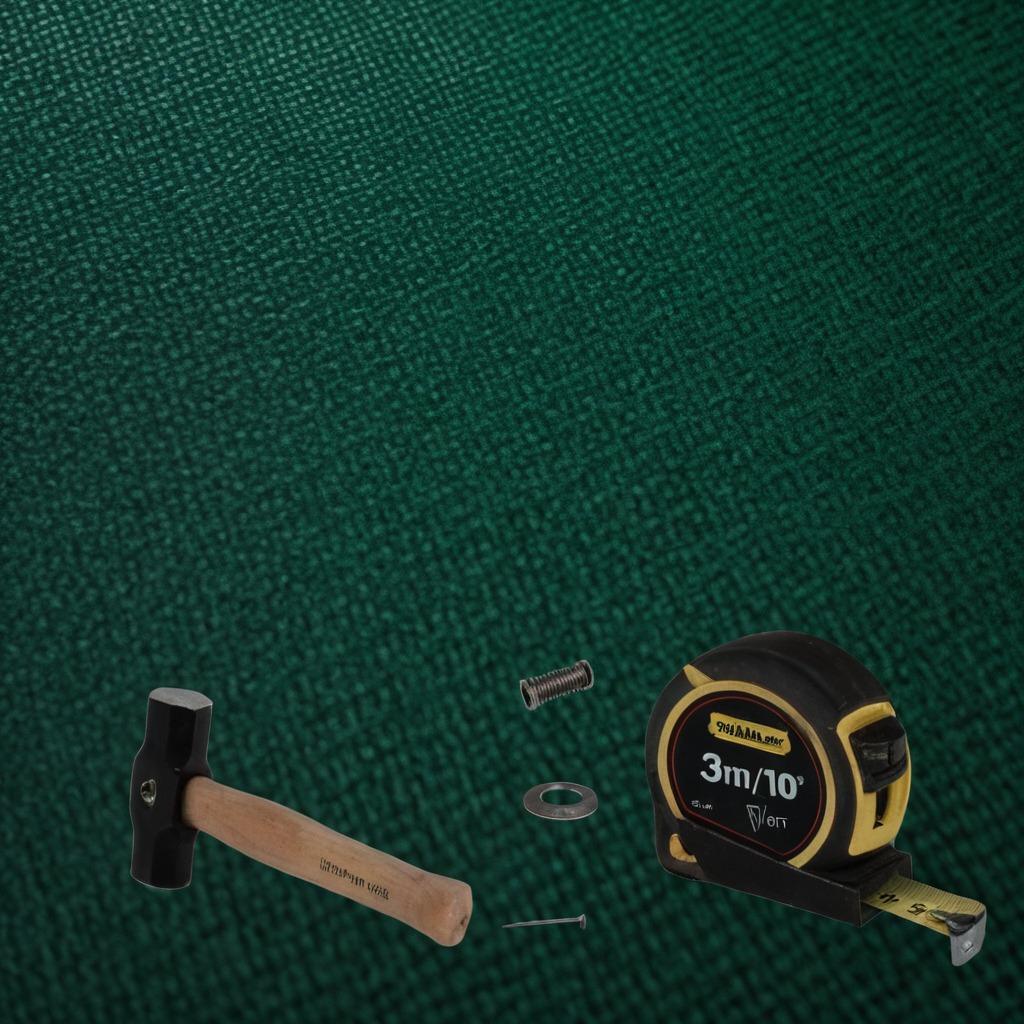
A flat metal washer, a measuring tape, a hammer, an iron nail, and a coiled metal spring are lying on the clean granite tabletop.